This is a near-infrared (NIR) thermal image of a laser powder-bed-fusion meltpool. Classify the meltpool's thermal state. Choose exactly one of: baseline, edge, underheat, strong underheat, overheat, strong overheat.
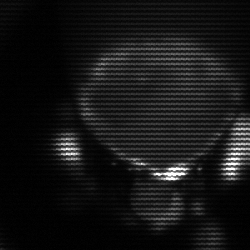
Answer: edge